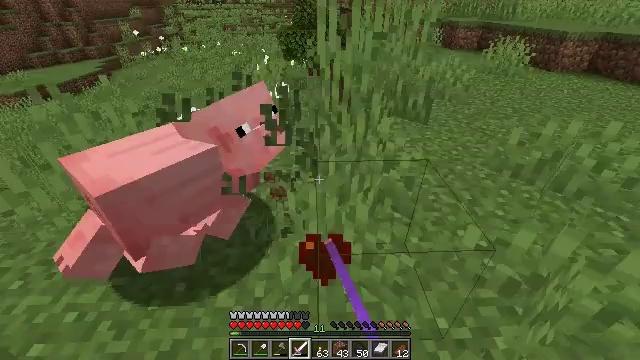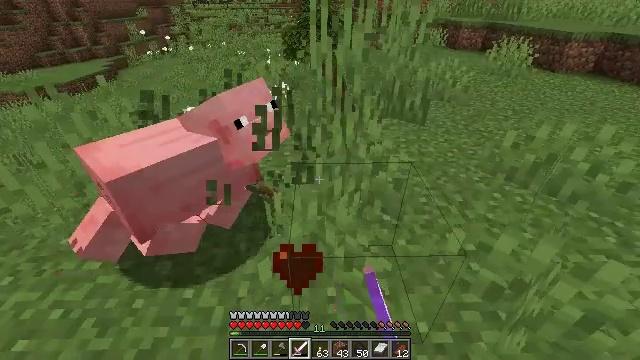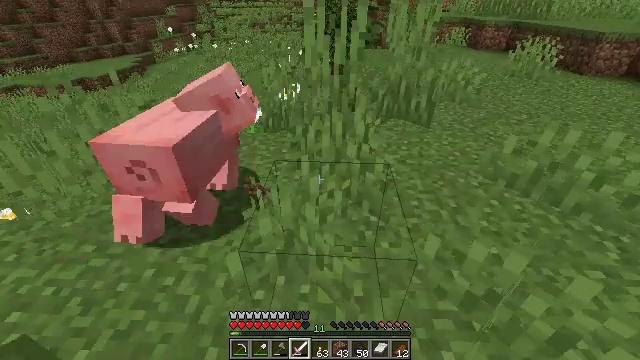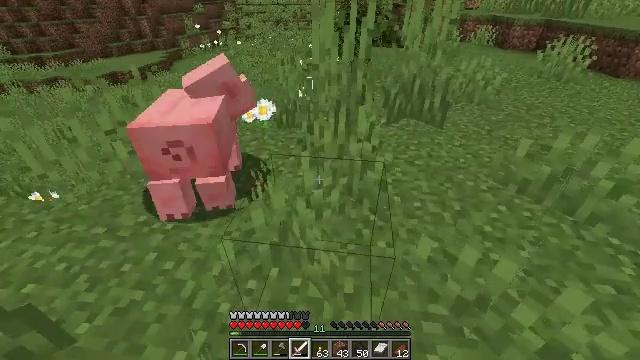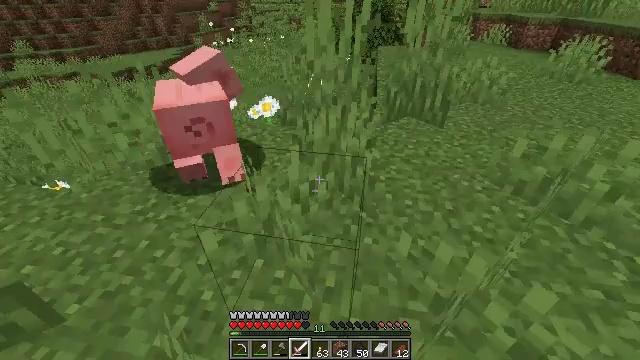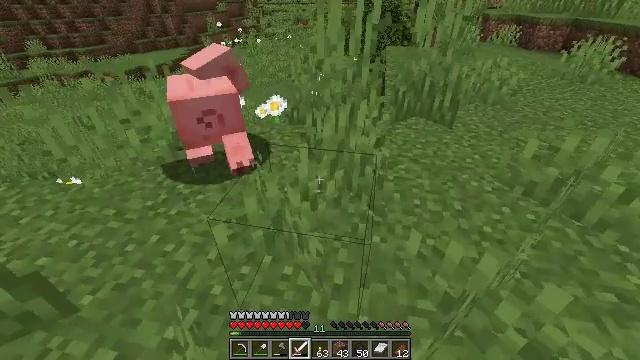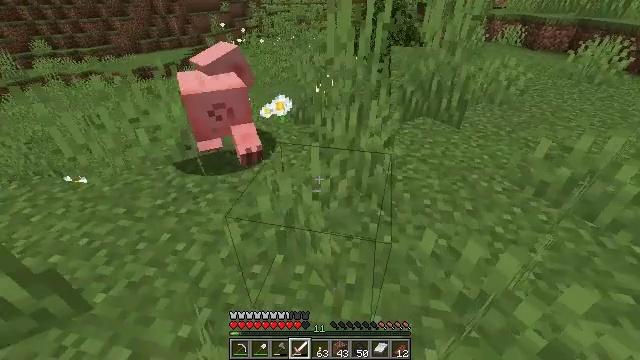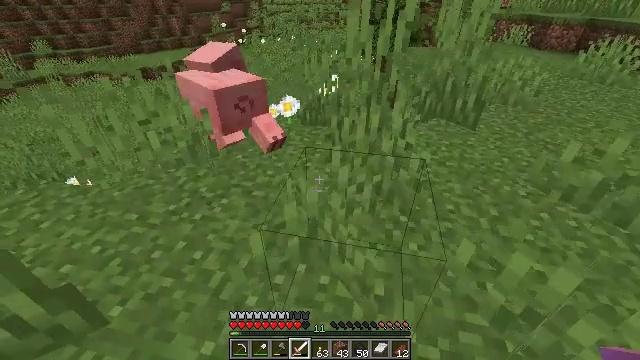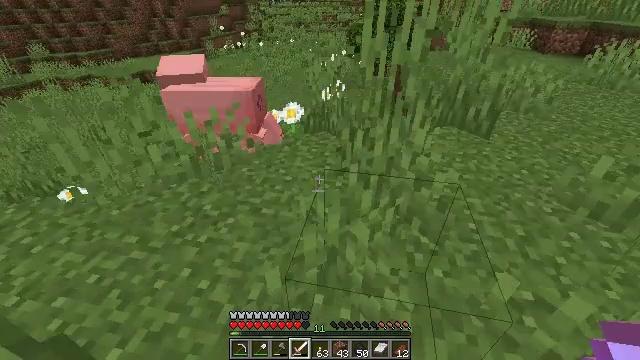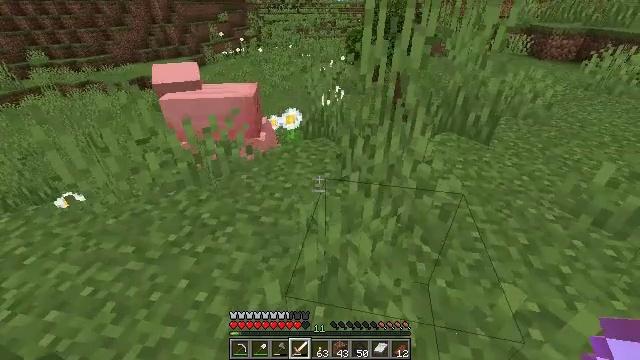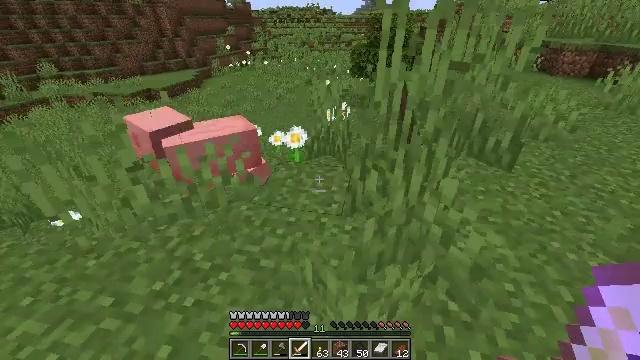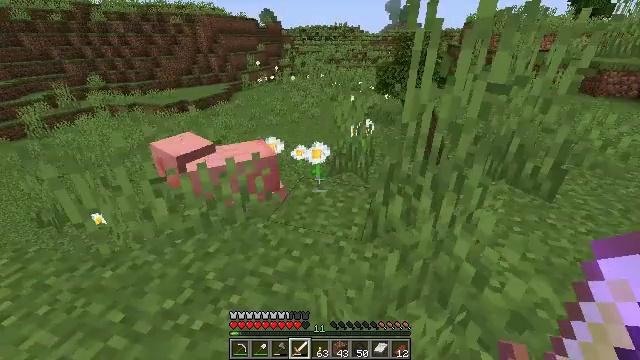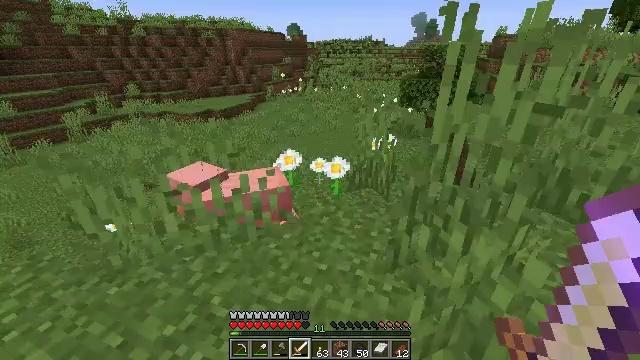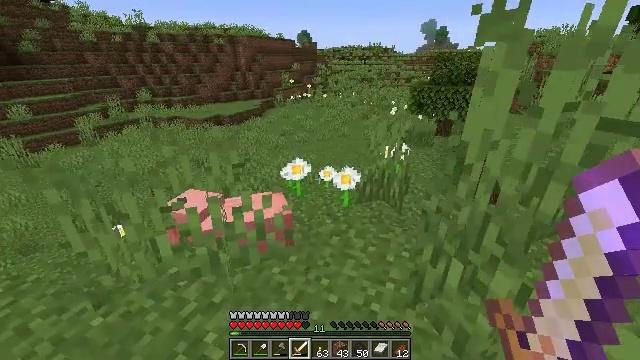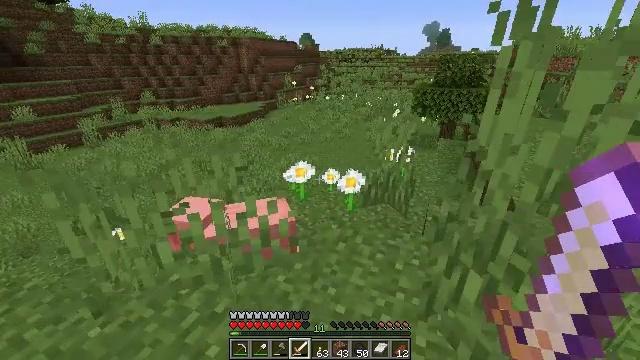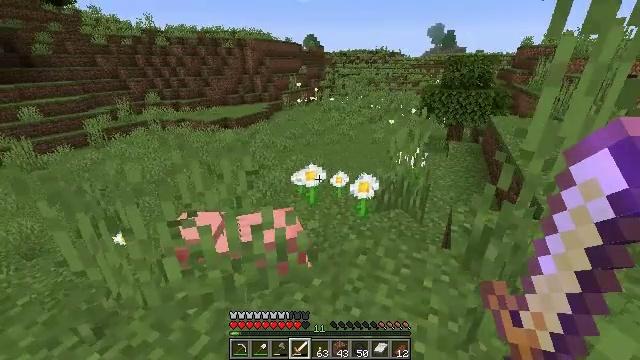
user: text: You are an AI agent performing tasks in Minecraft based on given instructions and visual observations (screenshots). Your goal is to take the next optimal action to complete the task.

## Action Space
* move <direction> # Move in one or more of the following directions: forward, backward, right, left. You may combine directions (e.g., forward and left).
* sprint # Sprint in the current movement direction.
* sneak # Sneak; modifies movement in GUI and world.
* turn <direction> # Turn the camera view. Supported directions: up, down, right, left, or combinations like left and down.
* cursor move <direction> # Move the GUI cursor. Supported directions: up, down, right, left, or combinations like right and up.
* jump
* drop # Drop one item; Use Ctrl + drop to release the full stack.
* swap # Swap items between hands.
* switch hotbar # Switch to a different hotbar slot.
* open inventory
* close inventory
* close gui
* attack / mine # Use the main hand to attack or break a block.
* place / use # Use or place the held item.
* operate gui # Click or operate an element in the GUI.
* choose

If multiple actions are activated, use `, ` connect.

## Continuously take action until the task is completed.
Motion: motion action
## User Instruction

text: Collect tall grass by breaking it.
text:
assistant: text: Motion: move right, turn left
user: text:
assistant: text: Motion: move right, turn left
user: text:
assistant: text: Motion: move right, turn left
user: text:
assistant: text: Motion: move left, turn left
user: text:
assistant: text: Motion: move left, turn left
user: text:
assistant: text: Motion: move forward and move left
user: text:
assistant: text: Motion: move forward and move left
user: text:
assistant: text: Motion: move forward
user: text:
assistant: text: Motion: move forward, turn up
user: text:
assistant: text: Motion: move forward, turn up
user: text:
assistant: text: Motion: move forward, turn left and up
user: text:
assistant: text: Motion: move forward, turn left and up
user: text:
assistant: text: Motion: move forward and move left, turn left and up
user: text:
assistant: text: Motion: move forward and move left
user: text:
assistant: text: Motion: move forward and move left
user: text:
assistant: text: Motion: move forward and move left
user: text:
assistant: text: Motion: move forward and move left
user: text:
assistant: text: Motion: move forward, turn left and down
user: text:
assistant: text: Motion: move forward, turn left and down
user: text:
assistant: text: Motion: move forward, turn left and down
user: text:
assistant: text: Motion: move forward, turn left and down
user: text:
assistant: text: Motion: move forward, turn left and down, attack / mine
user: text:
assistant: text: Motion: move forward, turn left and down, attack / mine
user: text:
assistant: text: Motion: turn down, attack / mine
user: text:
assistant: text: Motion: move left, attack / mine
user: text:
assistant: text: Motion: move left
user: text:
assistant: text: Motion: move left, turn right and down
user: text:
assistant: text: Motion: move left, turn right and down
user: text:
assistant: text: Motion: turn right and down, attack / mine
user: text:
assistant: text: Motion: turn right, attack / mine